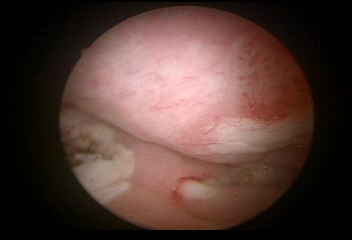
Modality: WLC
Class: Malignant
Subclass: LowGradePapillary
Lesion: L1
Stage: Ta
Morphology: Papillary
Bladder cancer association: Yes
Annotated structures: Tumor